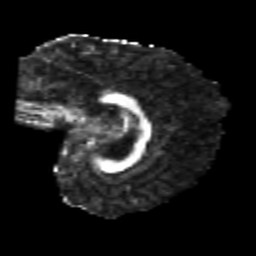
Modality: FA
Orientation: sagittal
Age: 25
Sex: female
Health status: healthy
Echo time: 0.074 s